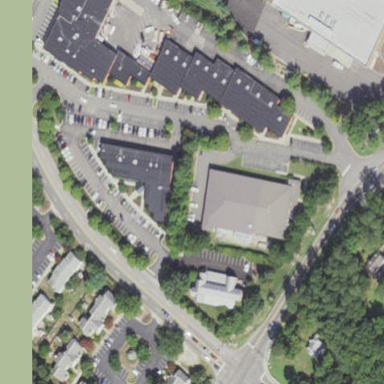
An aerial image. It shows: Commercial area.